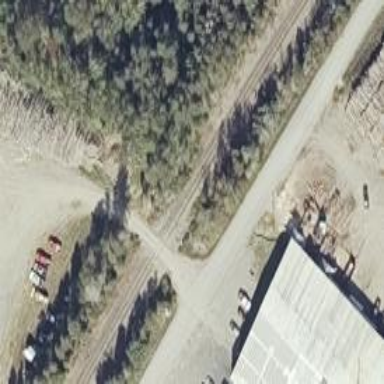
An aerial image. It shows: Level crossing along the railway.